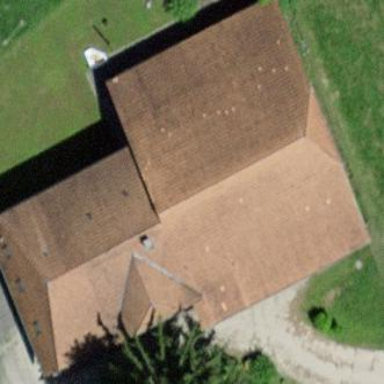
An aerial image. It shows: Farm building.